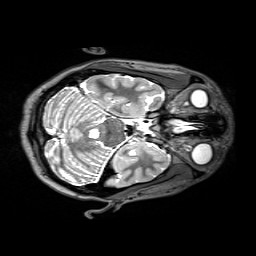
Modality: T2w
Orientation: axial
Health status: healthy
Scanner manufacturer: siemens
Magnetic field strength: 3 T
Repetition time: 4.8 s
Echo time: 0.433 s